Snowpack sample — Buffalo Mountain, Silverthorne, Colorado, USA (2/22/26, 2:02 PM MST)
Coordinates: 39.622, -106.113
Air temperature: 33 °F
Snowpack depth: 63 cm
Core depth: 20 cm
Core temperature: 23 °F
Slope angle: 11°, slope face: 116°
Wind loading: low
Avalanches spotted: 0
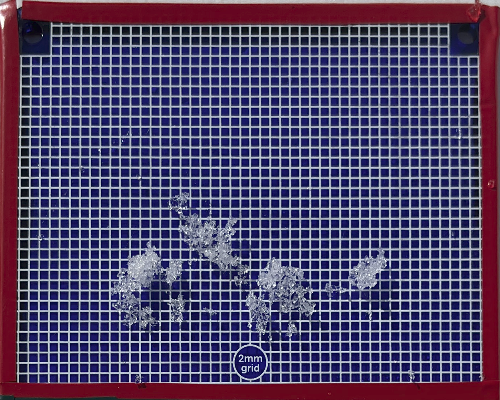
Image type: profile
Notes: In a firebreak similar to site 1, minimal wind loading with no spotted avalanches (not many faces in view though)